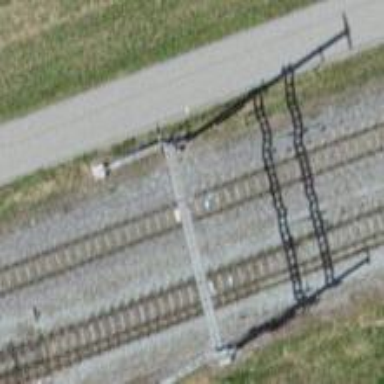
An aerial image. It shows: Power pole.